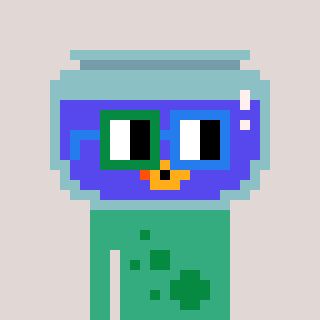
a pixel art character with square green and blue glasses, a goldfish-shaped head and a teal-colored body on a warm background